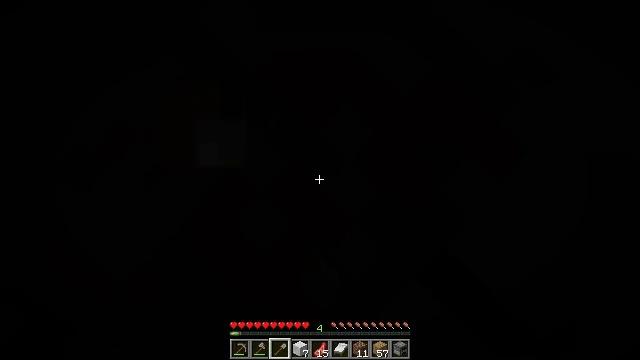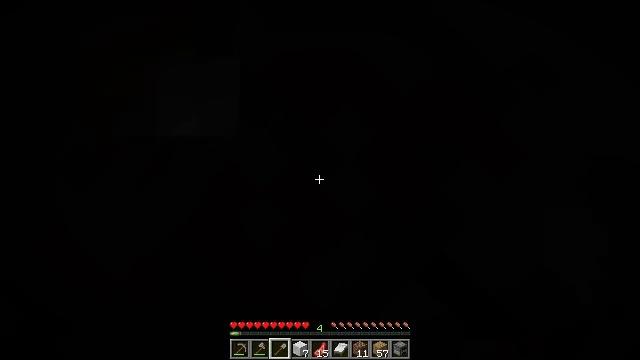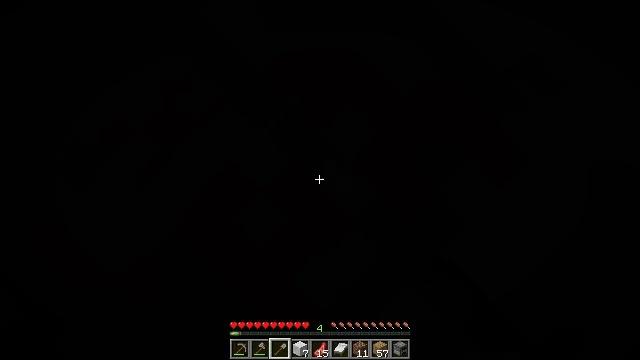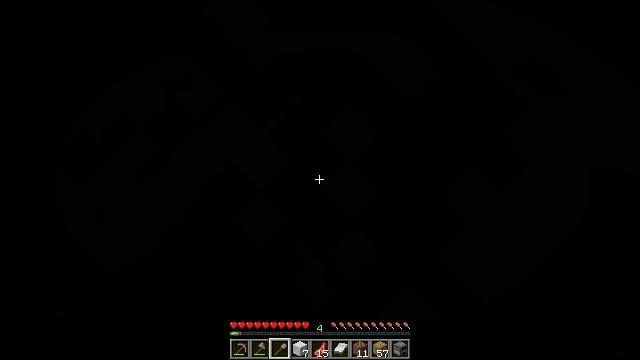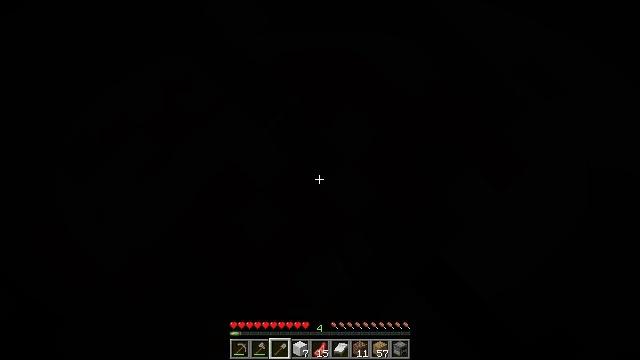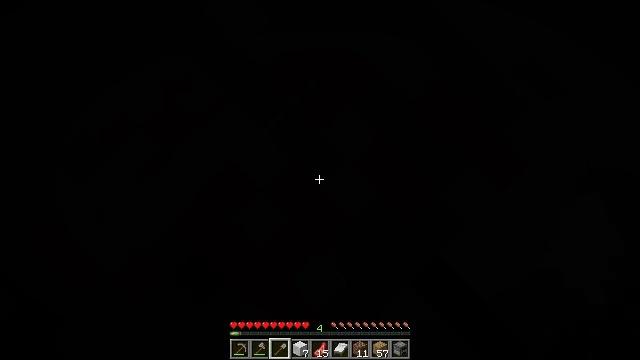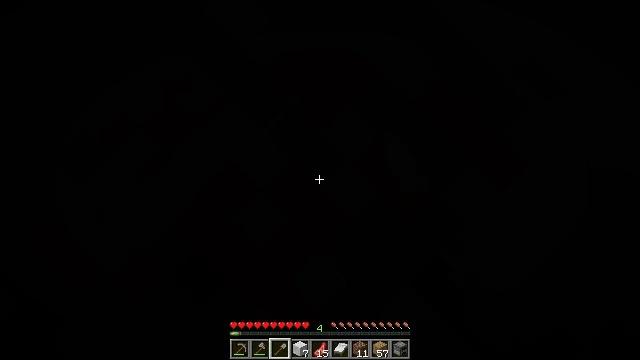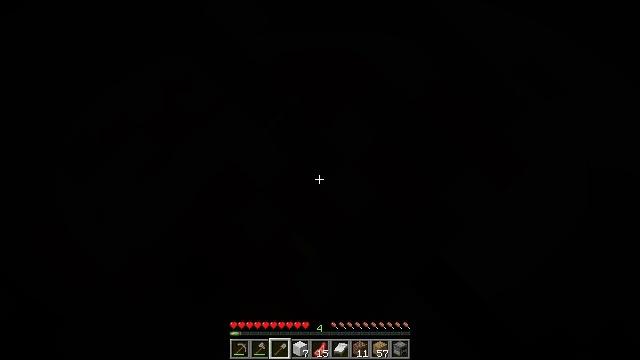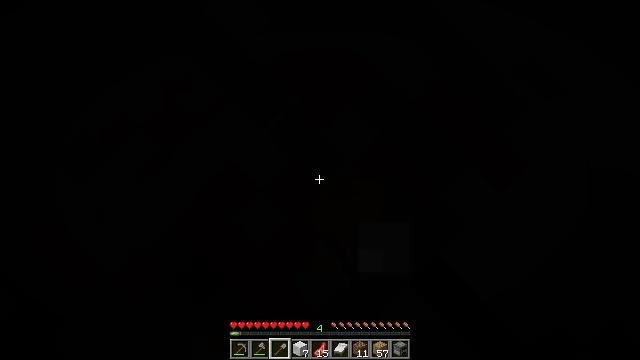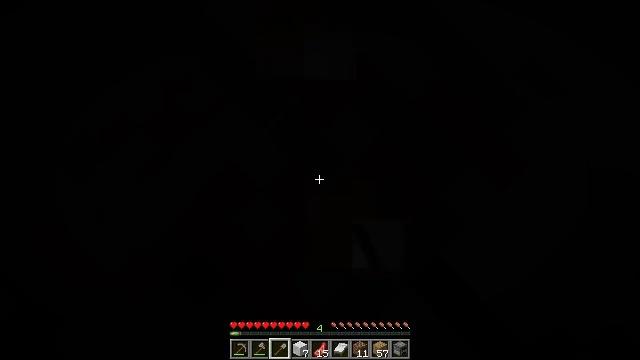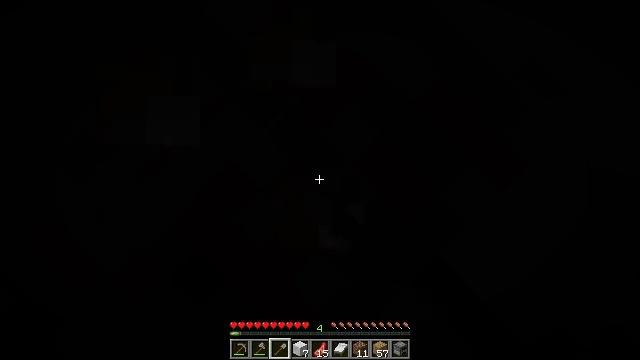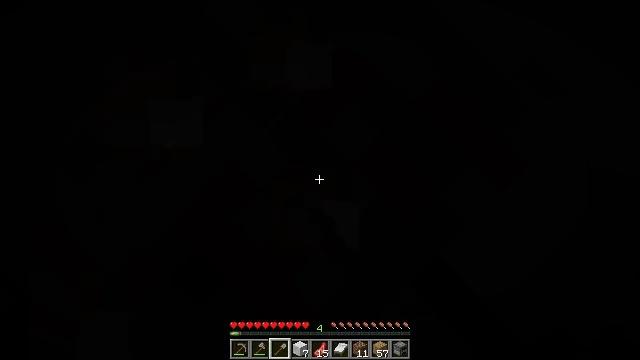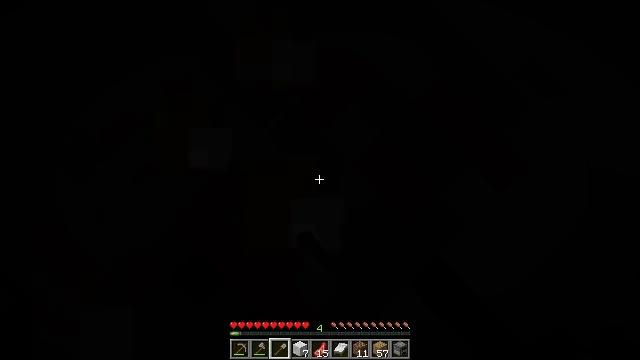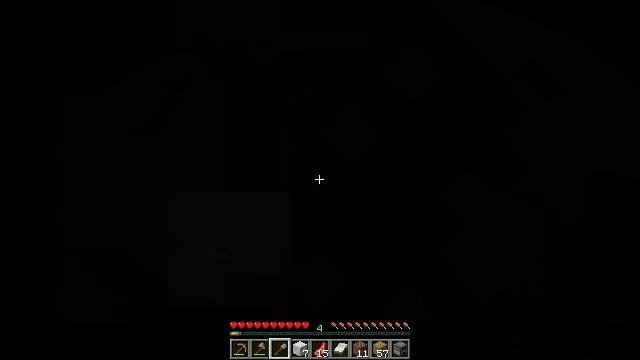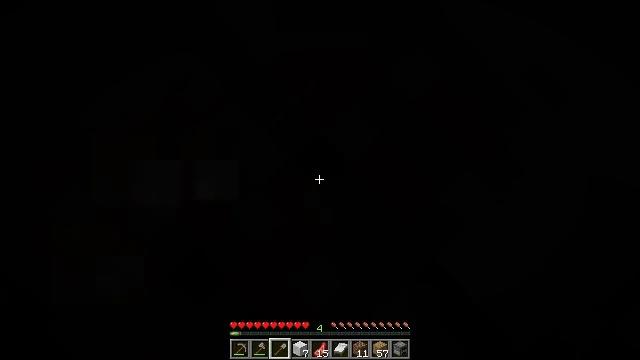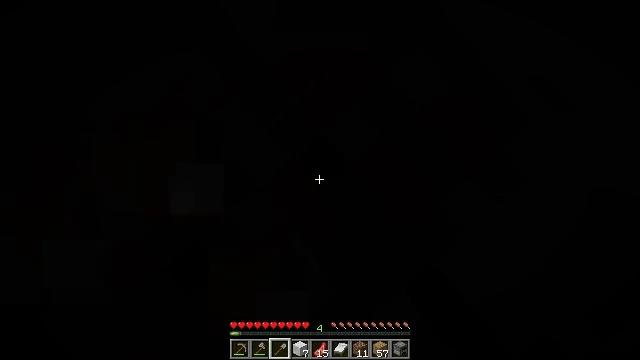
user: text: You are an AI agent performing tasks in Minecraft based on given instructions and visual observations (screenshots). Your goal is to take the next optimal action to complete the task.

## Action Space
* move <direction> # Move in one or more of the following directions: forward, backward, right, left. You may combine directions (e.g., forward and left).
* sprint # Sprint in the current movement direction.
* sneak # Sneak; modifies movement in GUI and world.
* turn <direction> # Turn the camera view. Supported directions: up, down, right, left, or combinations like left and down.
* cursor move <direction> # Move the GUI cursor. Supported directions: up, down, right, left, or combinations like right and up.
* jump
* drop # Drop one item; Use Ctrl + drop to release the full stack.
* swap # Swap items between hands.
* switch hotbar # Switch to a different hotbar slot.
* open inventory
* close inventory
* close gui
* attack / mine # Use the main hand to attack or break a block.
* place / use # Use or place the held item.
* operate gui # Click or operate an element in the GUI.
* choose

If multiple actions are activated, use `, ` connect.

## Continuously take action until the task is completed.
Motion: motion action
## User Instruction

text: Get the crafting table into the inventory.
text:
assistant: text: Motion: turn up, attack / mine
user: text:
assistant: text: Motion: turn right and up, attack / mine
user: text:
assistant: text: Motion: turn right and up, attack / mine
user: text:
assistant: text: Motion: turn up, attack / mine
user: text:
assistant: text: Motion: attack / mine
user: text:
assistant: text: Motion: attack / mine
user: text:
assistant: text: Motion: attack / mine
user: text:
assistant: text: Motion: turn up, attack / mine
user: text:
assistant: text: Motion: turn up, attack / mine
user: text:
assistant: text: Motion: turn up, attack / mine
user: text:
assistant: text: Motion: attack / mine
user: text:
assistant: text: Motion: attack / mine
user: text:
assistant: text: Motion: attack / mine
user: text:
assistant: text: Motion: turn right and up, attack / mine
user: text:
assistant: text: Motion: turn right and up, attack / mine
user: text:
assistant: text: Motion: turn right and up, attack / mine
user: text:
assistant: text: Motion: turn up, attack / mine
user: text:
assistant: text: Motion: turn up, attack / mine
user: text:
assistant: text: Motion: attack / mine
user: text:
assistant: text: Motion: attack / mine
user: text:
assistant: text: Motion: turn up, attack / mine
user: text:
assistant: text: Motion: turn up, attack / mine
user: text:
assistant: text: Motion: turn up, attack / mine
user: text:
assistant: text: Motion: turn up, attack / mine
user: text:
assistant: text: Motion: attack / mine
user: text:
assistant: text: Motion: attack / mine
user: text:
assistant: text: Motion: attack / mine
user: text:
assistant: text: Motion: attack / mine
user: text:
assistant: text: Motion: attack / mine
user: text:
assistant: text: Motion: attack / mine